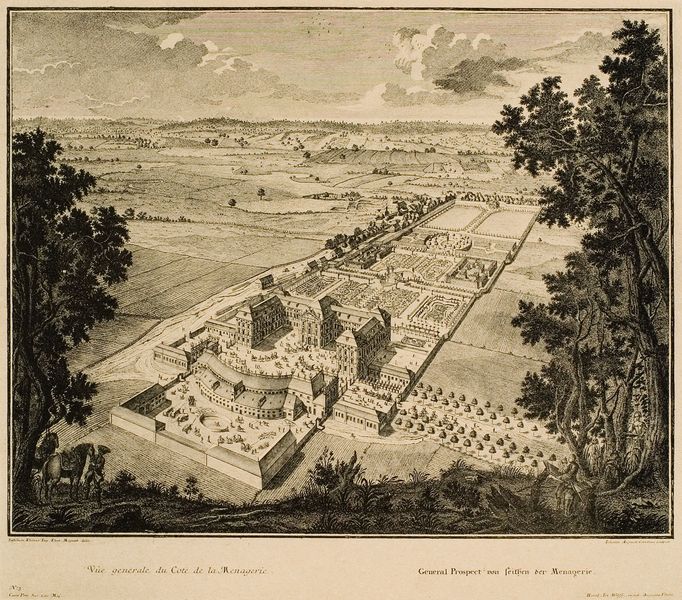
Titel: General Prospect von Seithen der Menagerie
Künstler: Salomon Kleiner
Schlagwörter: baum, himmel, mann, wolken, bäume, landschaft, stadt, männer, schwarz, skizze, zeichnung, anlage, gebäude, haus, park, schloss, wolke, felder, hügel, strauch, sträucher, wege, pflanzen, brunnen, pferd, pferde, reiter, garten, schrift, fassade, mauer, allee, grafik, französisch, kloster, druck, alleen, gärten, vue, gartenanlage, himmes